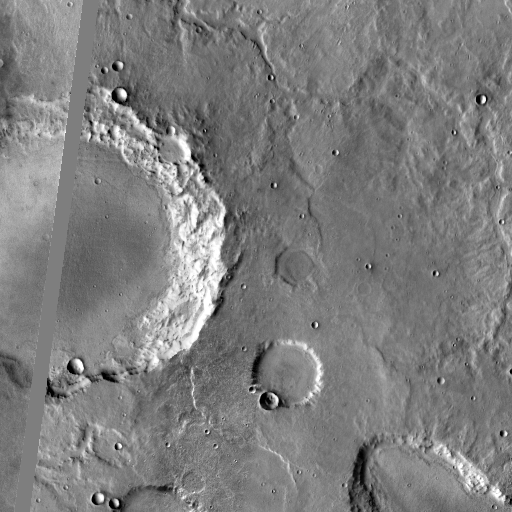
Crater classes present: Background, Other, Buried